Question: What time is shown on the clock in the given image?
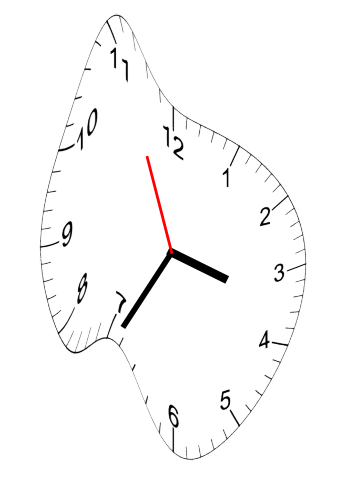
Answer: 03:34:56